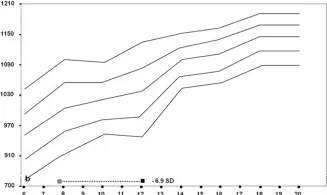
Cortical bone mineral density (CrtBMD) The gray squares in the panels (A,B,C,H) represent the bone age-adjusted values.
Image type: chart (chart)